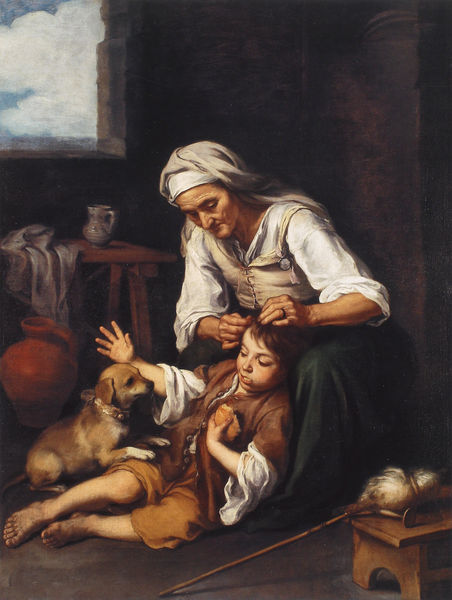
Titel: Häusliche Toilette
Künstler: Bartolomé Esteban Murillo
Institution: München, Bayrische Staatsgemäldesammlungen, Alte Pinakothek
Schlagwörter: blau, hand, himmel, weiß, grün, braun, fenster, frau, tisch, zimmer, hund, rot, tuch, wolke, rock, hemd, hose, wand, alte, augen, barock, bluse, falten, haare, realismus, kind, mutter, genre, kanne, krug, füße, stab, bank, hocker, schemel, essen, brot, becher, knabe, helm, krüge, oma, grossmutter, spinnerin, brötchen, fussbank, läuse, lausen, spinnerein, entlausung, mutter mit kind und hund